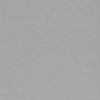
Label: dusty